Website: crate-barrel
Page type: cross-sells
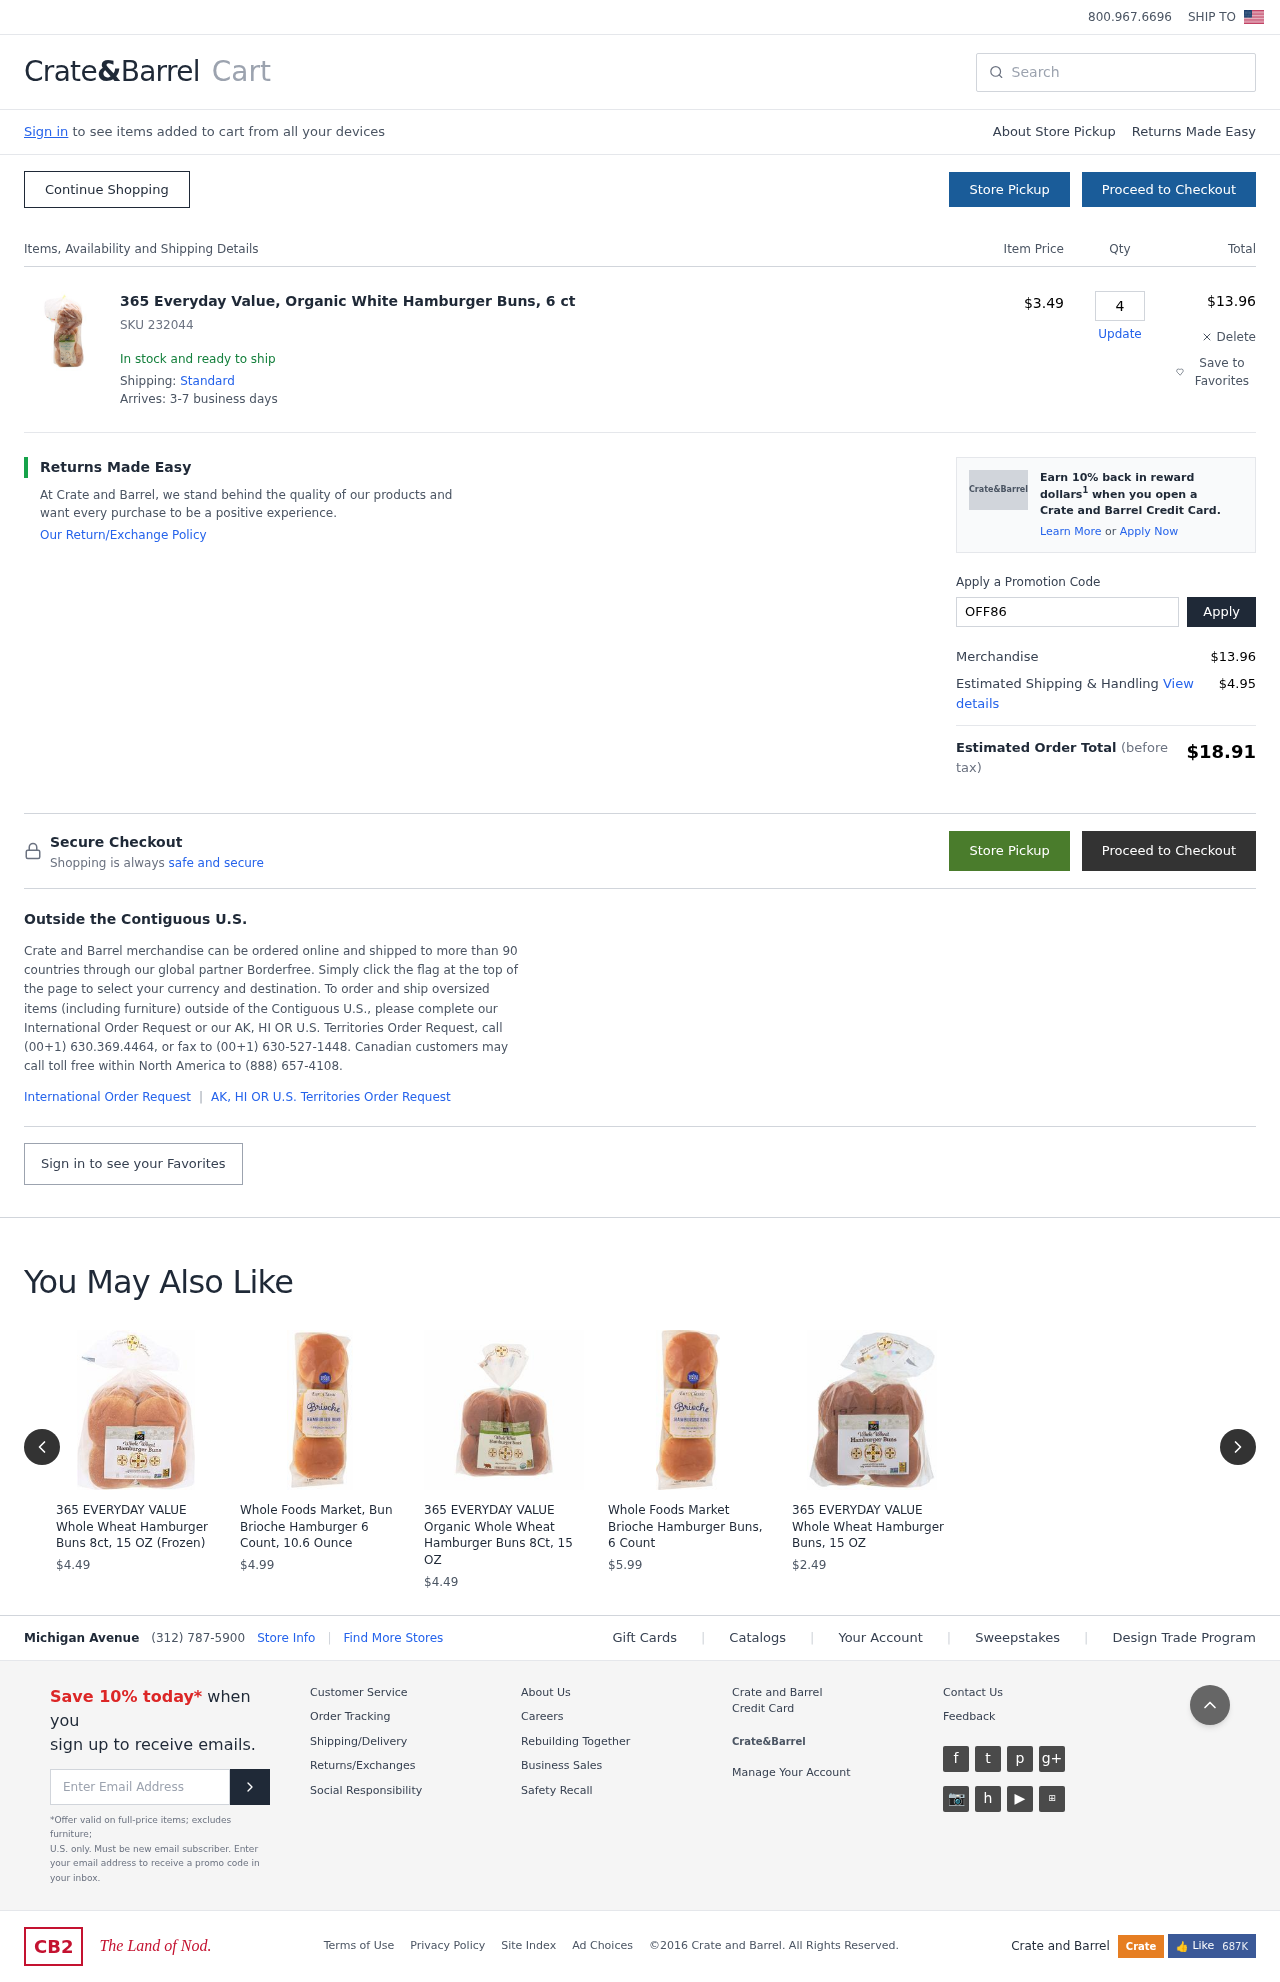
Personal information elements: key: PII_PROMO_CODE
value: OFF86
Product elements: key: PRODUCT1_NAME
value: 365 Everyday Value, Organic White Hamburger Buns, 6 ct
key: PRODUCT1_PRICE
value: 3.49
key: PRODUCT1_QUANTITY
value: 4
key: PRODUCT2_NAME
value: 365 EVERYDAY VALUE Whole Wheat Hamburger Buns 8ct, 15 OZ  (Frozen)
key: PRODUCT2_PRICE
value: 4.49
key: PRODUCT3_NAME
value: Whole Foods Market, Bun Brioche Hamburger 6 Count, 10.6 Ounce
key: PRODUCT3_PRICE
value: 4.99
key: PRODUCT4_NAME
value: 365 EVERYDAY VALUE Organic Whole Wheat Hamburger Buns 8Ct, 15 OZ
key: PRODUCT4_PRICE
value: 4.49
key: PRODUCT5_NAME
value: Whole Foods Market Brioche Hamburger Buns, 6 Count
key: PRODUCT5_PRICE
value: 5.99
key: PRODUCT6_NAME
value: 365 EVERYDAY VALUE Whole Wheat Hamburger Buns, 15 OZ
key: PRODUCT6_PRICE
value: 2.49
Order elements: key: ORDER_SKU
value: SKU 232044
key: ORDER_ITEM_TOTAL
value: $13.96
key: ORDER_SUBTOTAL
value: $13.96
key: ORDER_SHIPPING_COST
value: $4.95
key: ORDER_TOTAL
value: $18.91
Search elements: key: HEADER_SEARCH
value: Search